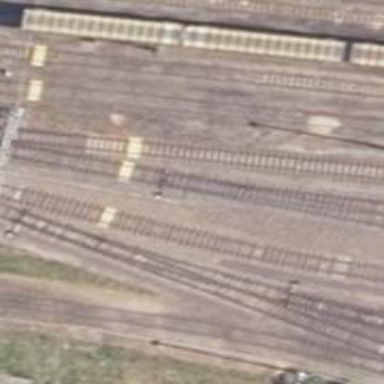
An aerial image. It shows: Railway yard used for servicing trains.